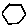
Label: hexagon